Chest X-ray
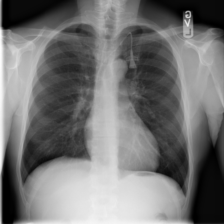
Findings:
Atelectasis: negative
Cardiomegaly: negative
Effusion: negative
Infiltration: negative
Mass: negative
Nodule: negative
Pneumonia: negative
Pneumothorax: negative
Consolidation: negative
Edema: negative
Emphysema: negative
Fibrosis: negative
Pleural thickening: negative
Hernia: negative